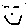
Label: smiley face